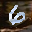
Label: 6